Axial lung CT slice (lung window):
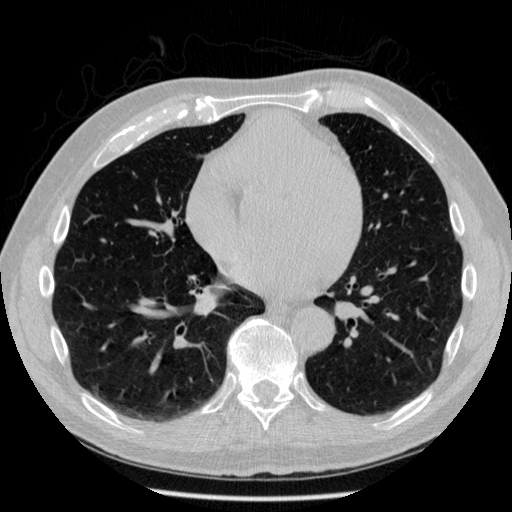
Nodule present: no